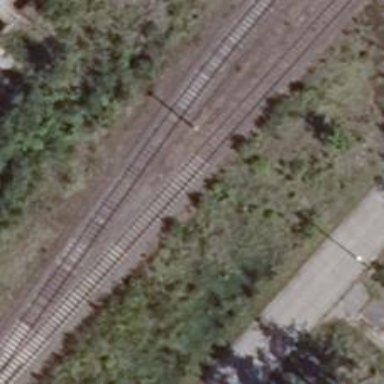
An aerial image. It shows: Rail spur service.